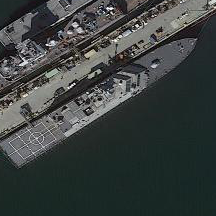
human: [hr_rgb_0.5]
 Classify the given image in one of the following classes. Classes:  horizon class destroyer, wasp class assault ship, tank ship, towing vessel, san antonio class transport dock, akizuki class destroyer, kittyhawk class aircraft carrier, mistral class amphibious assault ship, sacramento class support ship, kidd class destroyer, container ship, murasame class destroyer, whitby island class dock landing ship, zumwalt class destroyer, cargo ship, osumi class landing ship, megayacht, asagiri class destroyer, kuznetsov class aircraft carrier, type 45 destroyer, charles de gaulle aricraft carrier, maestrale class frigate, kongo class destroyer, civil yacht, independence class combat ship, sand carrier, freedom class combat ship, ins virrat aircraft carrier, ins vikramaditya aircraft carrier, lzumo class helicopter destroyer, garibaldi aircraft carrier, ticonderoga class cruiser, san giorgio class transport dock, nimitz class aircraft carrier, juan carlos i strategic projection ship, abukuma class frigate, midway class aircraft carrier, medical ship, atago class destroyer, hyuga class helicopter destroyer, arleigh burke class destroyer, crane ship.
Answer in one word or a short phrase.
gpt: Freedom class combat ship